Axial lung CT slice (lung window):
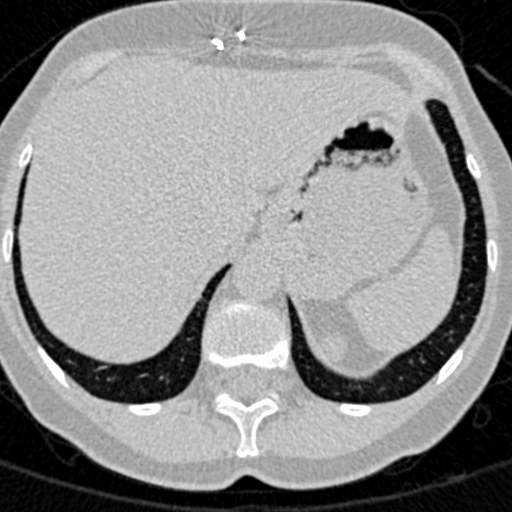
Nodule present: no